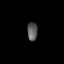
Tissue: prostate
Cell type: Myeloid cells
Senescence score: 0.7219
Nuclear area (px): 186
Mean DAPI intensity: 89.274